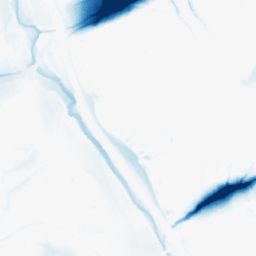
Category: morphological
Decomposition family: morphological_ellipse
Decomposition parameters: operation: closing
width: 50
height: 30
Upsampling method: regularized
Upsampling parameters: scale: 2
lambda_reg: 0.001
Upsampling scale: 2